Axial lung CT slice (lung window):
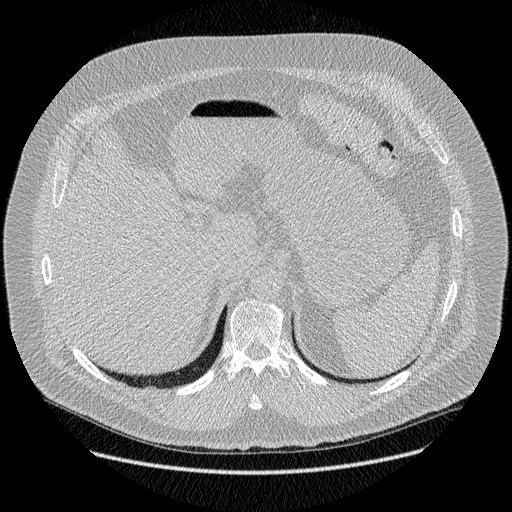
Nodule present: no